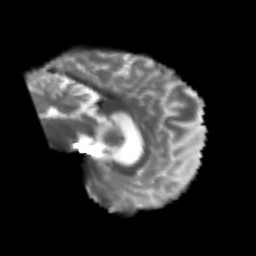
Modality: T2w
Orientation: sagittal
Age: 49
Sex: male
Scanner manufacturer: siemens
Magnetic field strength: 3 T
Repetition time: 4.987 s
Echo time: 0.0792 s